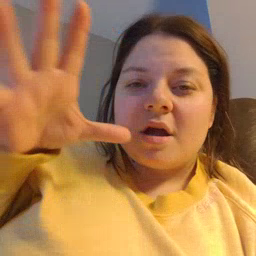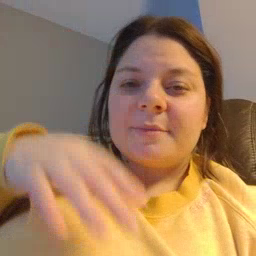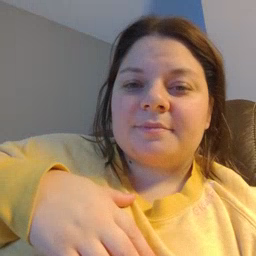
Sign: farm